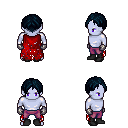
a pixel art fantasy rpg character, male body template, dark elf, purple skin, red tattered cape, magenta pants, raven parted hairstyle, metal gloves, black shoes, four views (front, back, left, right), 2x2 character sprite sheet, small pixel art, hard edges, no anti-aliasing